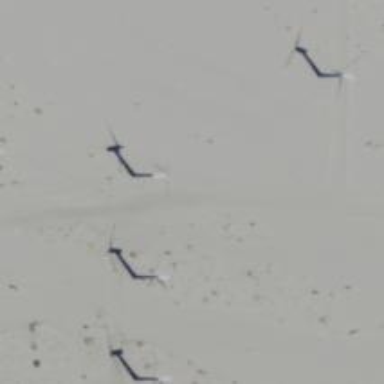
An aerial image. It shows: Wind turbine generating electricity through horizontal axis method. The source of the generator is wind.